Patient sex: F
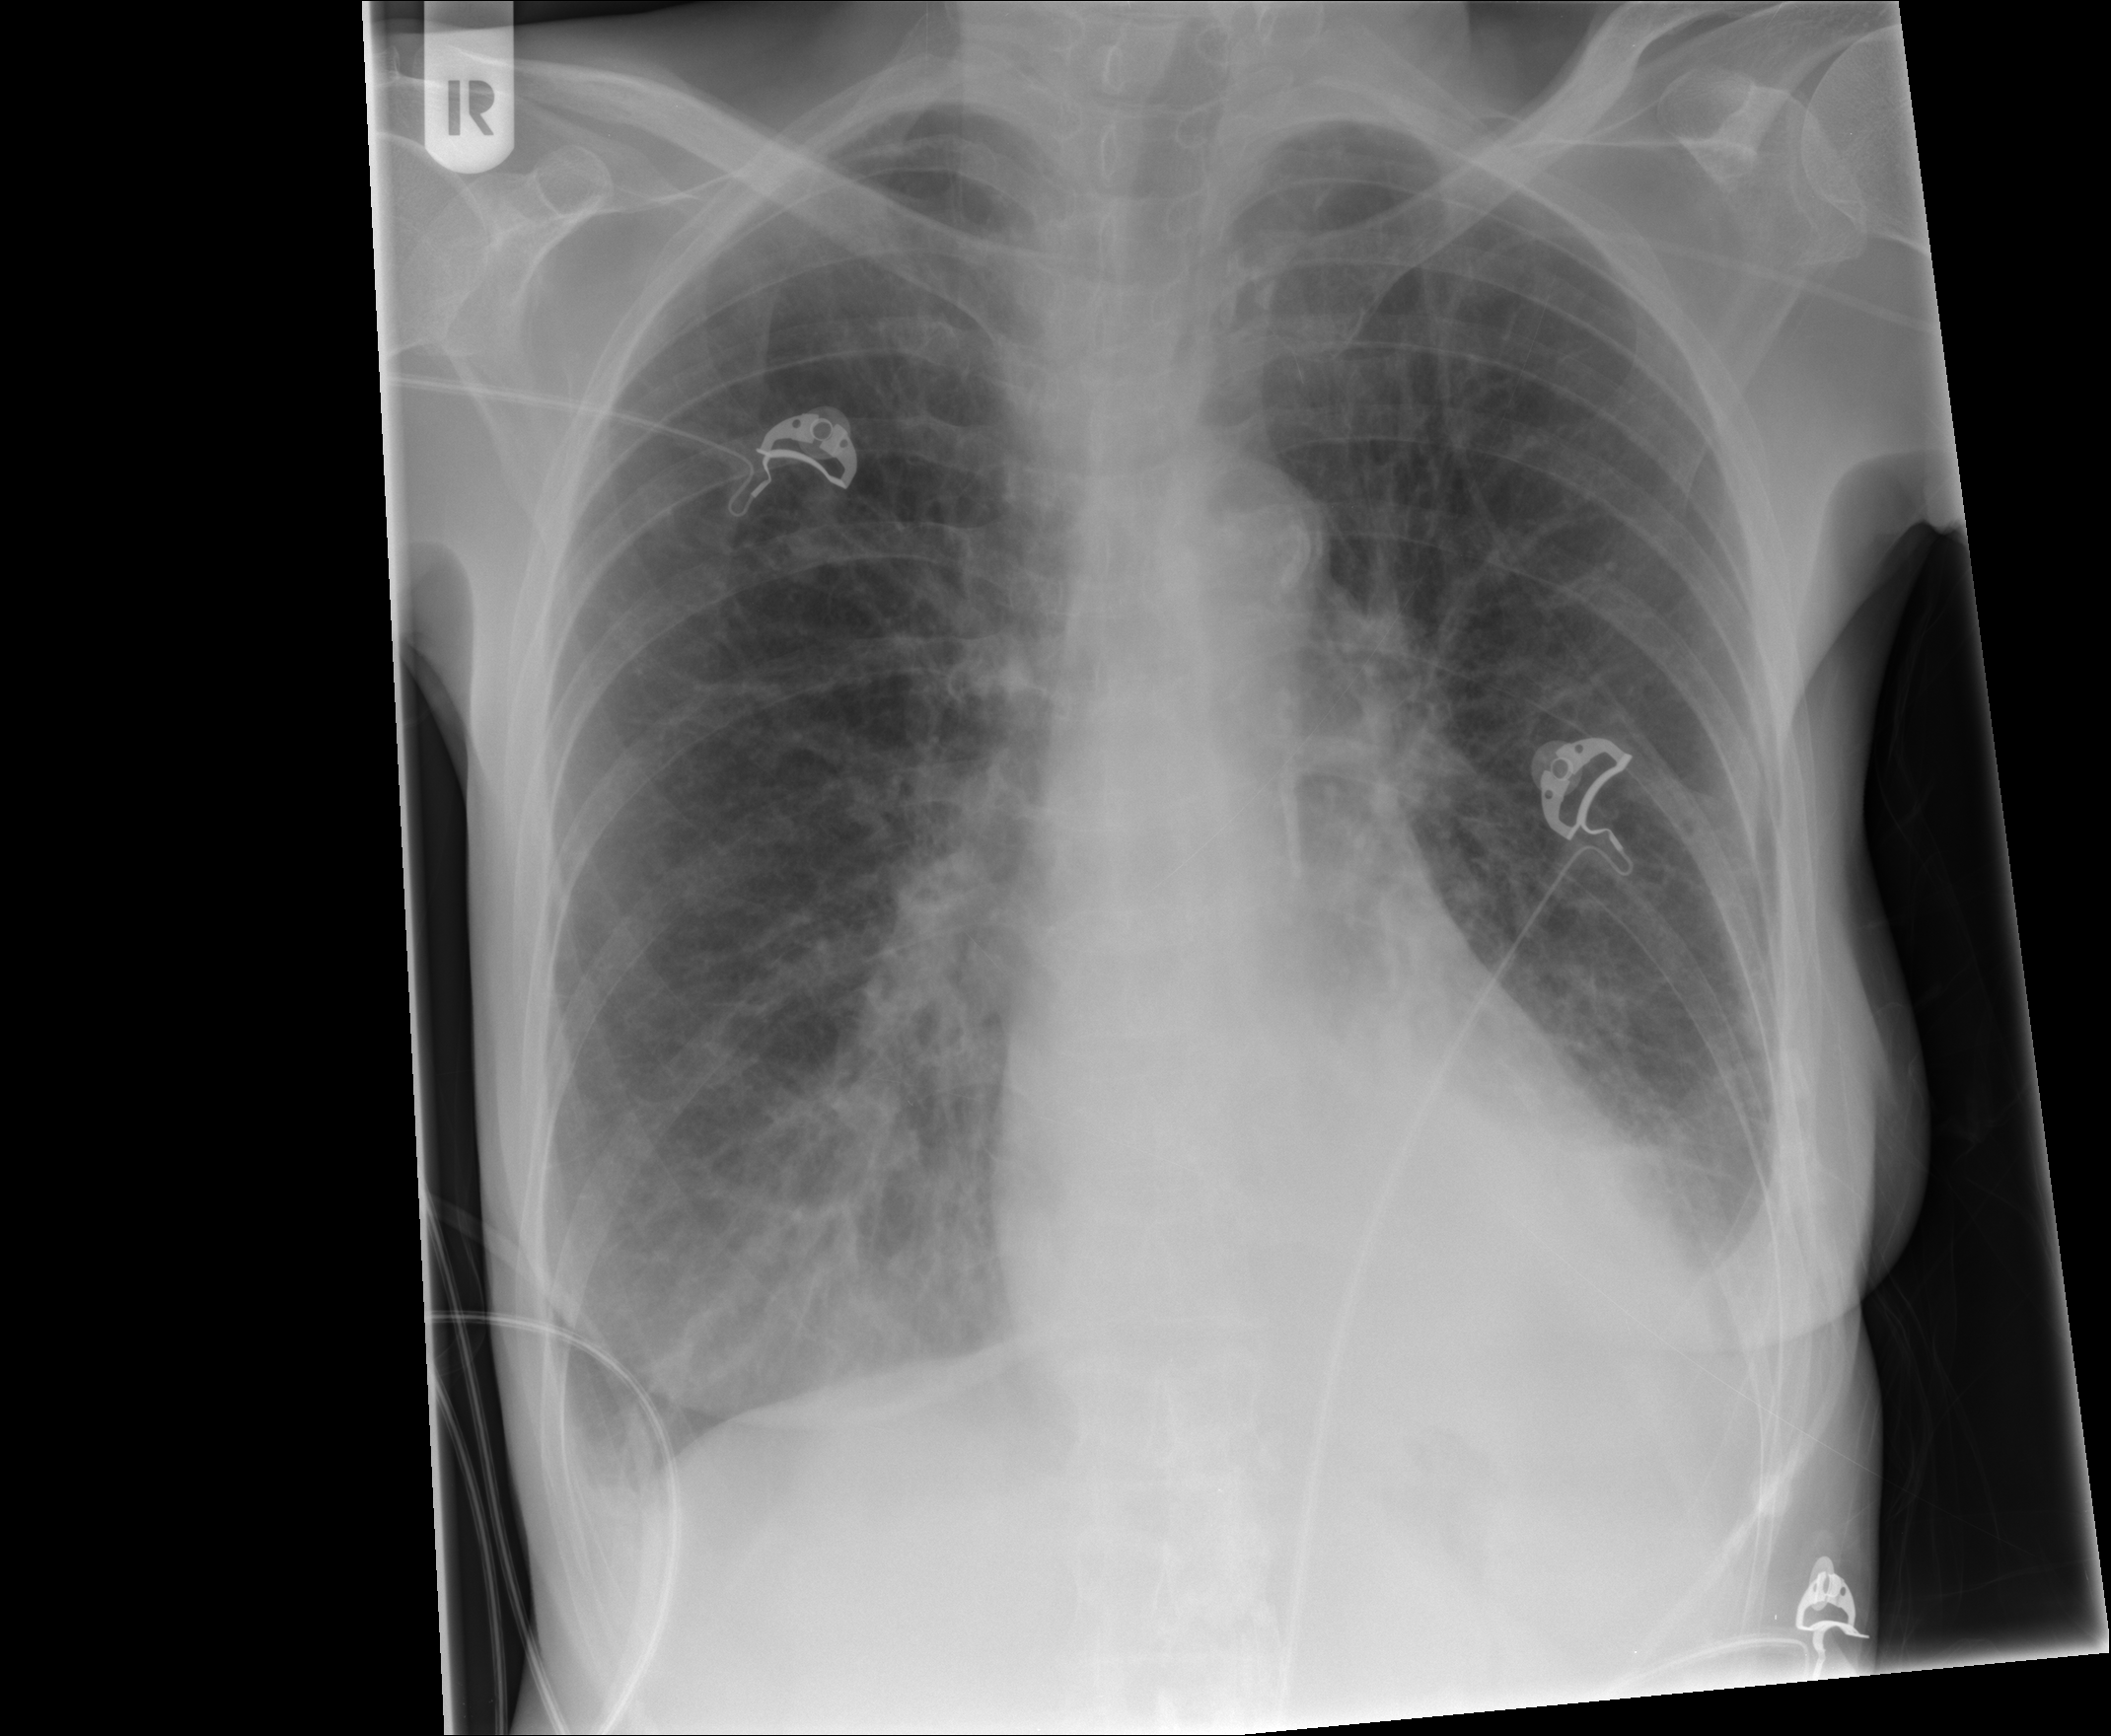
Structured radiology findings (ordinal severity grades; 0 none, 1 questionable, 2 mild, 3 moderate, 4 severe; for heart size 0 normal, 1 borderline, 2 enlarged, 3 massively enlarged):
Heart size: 0
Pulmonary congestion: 2
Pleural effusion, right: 1
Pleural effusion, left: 2
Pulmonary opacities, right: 0
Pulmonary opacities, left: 0
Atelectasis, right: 2
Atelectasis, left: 2